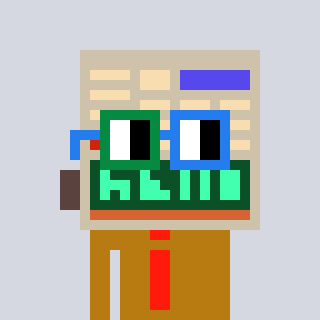
a pixel art character with square green and blue glasses, a calculator-shaped head and a gold-colored body on a cool background